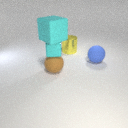
large cyan rubber cube above small cyan metal cube